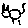
Label: cat